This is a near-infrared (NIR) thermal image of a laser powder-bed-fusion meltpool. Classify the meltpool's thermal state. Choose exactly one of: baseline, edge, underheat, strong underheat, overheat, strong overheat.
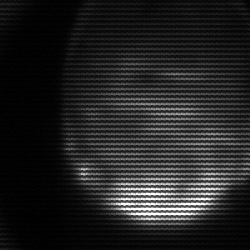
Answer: edge